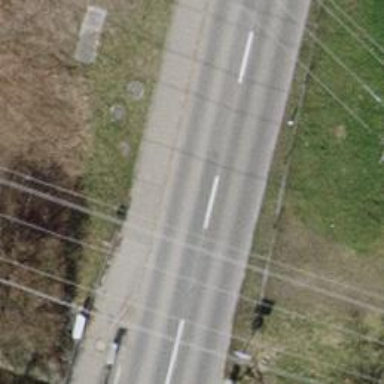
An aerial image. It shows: Asphalt sidewalk along the footway.